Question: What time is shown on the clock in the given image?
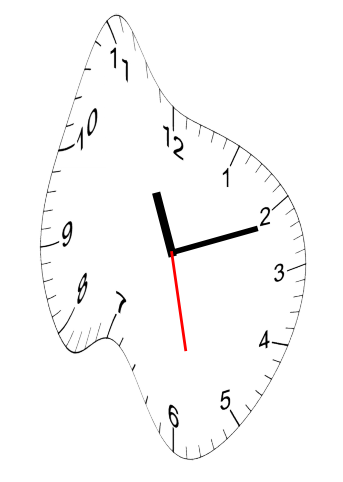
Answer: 11:11:28